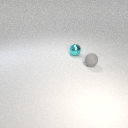
small cyan metal sphere behind small gray rubber sphere